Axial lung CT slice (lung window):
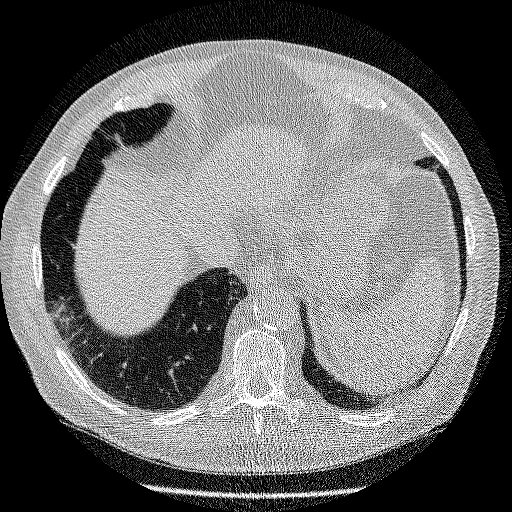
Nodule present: no